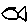
Label: fish